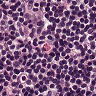
Metastatic tissue present: yes